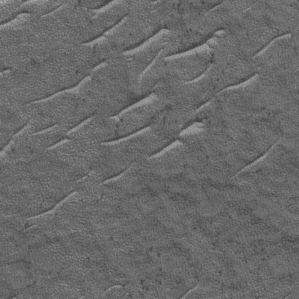
Label: frost